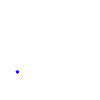
Particle: kaon